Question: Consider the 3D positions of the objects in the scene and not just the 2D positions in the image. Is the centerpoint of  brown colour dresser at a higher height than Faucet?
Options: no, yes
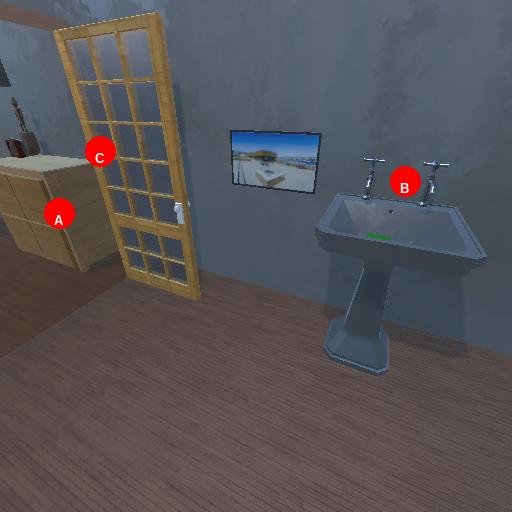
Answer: no